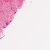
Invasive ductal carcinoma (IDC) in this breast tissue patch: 0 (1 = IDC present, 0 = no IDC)